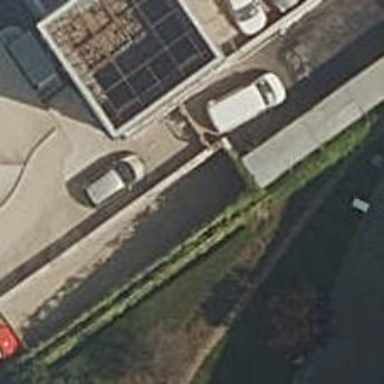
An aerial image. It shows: Parking entrance.